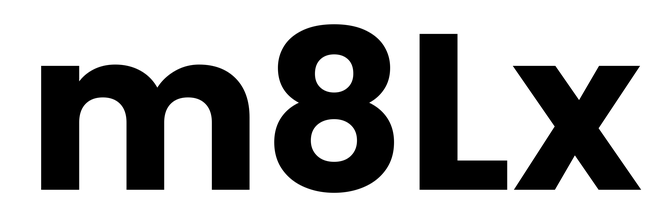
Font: Poppins-Bold